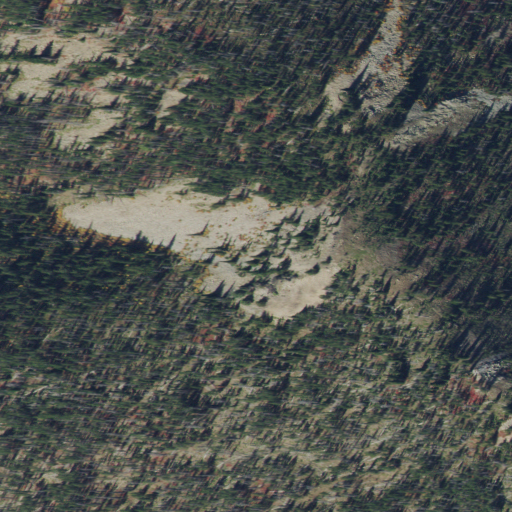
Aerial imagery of mountain in Idaho named Granite Peak containing evergreen forest and shrub